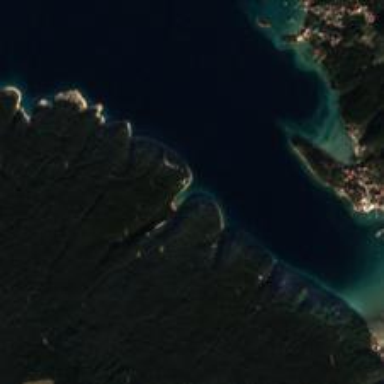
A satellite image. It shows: Beautiful bay with natural surroundings.